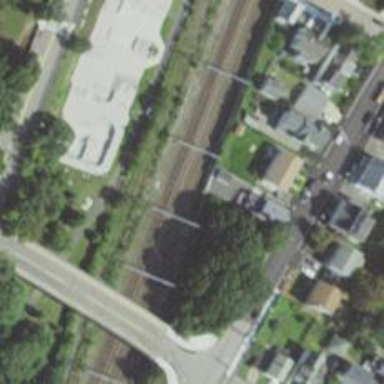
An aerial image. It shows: Railway track with contact line for electrification.